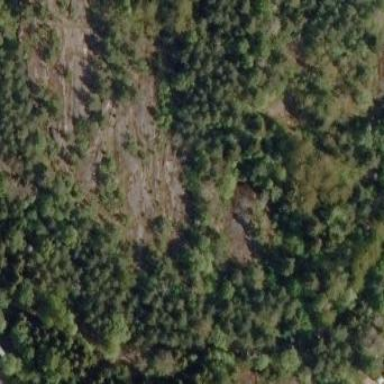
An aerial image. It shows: Landscape dominated by bare rock.